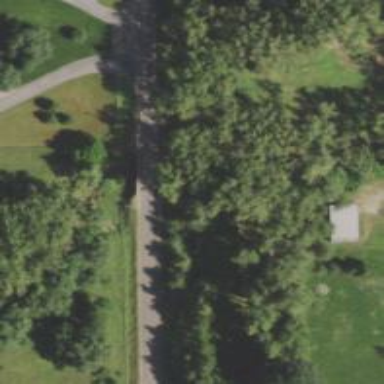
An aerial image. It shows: Unclassified road with bridge.